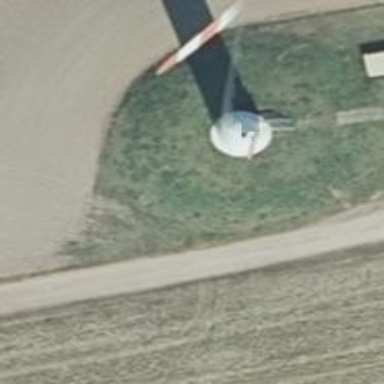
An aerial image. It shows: Wind-powered generator.